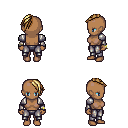
a pixel art fantasy rpg character, female body template, human, dark skin, steel arm armor, metal pants, blonde long mohawk hairstyle, bracelets, four views (front, back, left, right), 2x2 character sprite sheet, small pixel art, hard edges, no anti-aliasing